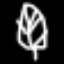
Label: leaf